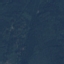
Land use / land cover: Forest